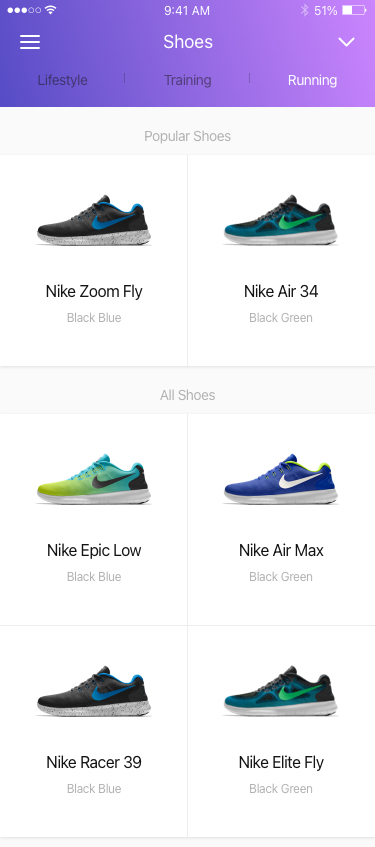
Text in this UI design:
Nike Epic Low
Black Blue
Nike Air Max
Black Green
Nike Racer 39
Black Blue
Nike Elite Fly
Black Green
All Shoes
Nike Zoom Fly
Black Blue
Nike Air 34
Black Green
Popular Shoes
Lifestyle
Training
Running
Shoes